Question: Given the following HTML snippet:
'''
<form>
<p>
<label for="id_name">Name:</label>
<input id="id_name" maxlength="40" name="name" type="text">
</p>
<p>
<label for="id_format">Format:</label>
<select id="id_format" name="format">
/*options*/
</select>
<span>This is a description of this item</span>
</p>
</form>
'''
Is it possible to style this form as the attached picture:

using solely css? I am aware I could format the form as a table, but the question is if this can be done exclusively with css.
The snippet is intended to show the semantics. You can assume the html of the other elements based on the snippet. The labels are in label tags, the inputs are 'text', 'select', 'text-area', and 'checkbox', etc. Each entry is in a '<p>' tag.
Getting the inputs all the same width, color, etc is no problem. It is the layout that is troubling me. I can't seem to position and align all of the inputs and then have the labels and spans "flow" around them.
Is it possible without touching the html?
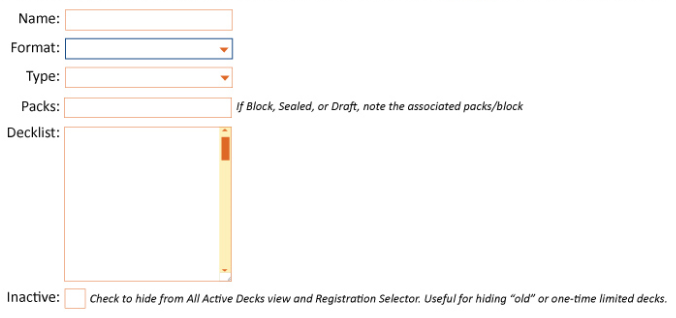
Answer: For the structure, you can do:
'''
p label {
display: inline-block;
padding-right: 10px;
text-align: right;
width: 75px;
}
p span {
padding-left: 10px;
}
'''
The most important section is the 'p label' and the 'display: inline-block;' line for your purposes. This allows the label to be displayed as an inline-level block container. The inside of this block is formatted as block-level box, and the element itself is formatted as an inline-level box.
Keep in mind that the 'padding' values can be adjusted or removed to how you need the form styled. Same goes with the 'width' values.